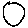
Label: circle